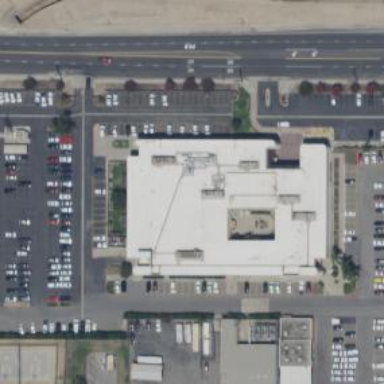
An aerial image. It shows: Government office.